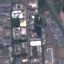
Land use / land cover class: Industrial